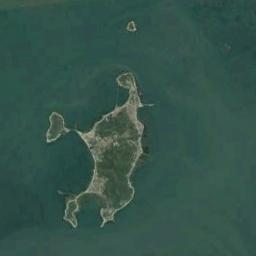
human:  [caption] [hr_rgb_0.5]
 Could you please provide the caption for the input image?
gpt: A big island and a small island have some vegetation and the waters around the islands is green .

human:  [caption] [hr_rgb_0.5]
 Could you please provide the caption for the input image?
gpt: There are many trees on the island .

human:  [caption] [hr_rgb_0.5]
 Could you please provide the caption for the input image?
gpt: Irregularly shaped island surrounded by turquoise waters with green vegetation on the island .

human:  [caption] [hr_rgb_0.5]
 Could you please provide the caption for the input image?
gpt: The shape of the island is strange .

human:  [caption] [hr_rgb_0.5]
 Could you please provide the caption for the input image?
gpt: A green island next to a smaller one on green sea .